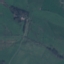
Land use / land cover: Pasture